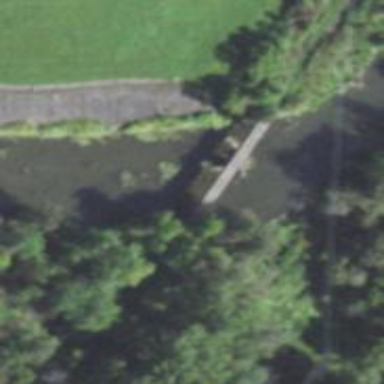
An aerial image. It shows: Bridge supported by piers.